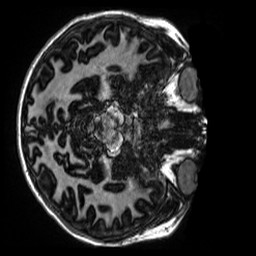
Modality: MP2RAGE
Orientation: axial
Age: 11
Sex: male
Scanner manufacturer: siemens
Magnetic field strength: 3 T
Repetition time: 4 s
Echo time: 0.00303 s